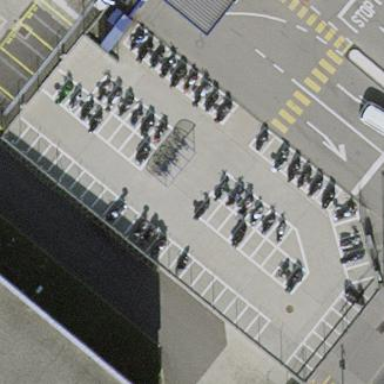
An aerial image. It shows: Motorcycle parking facility.